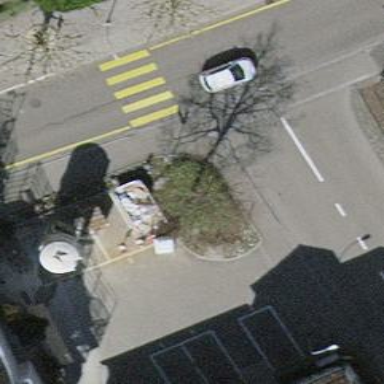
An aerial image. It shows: Kerb barrier.